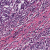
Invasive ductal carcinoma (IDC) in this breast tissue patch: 1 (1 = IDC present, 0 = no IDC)